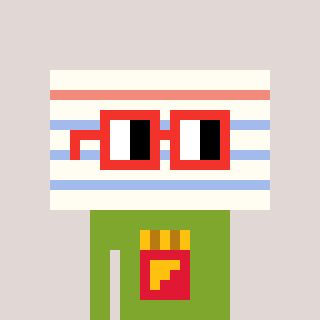
a pixel art character with square red glasses, a empty notebook page-shaped head and a slimegreen-colored body on a warm background